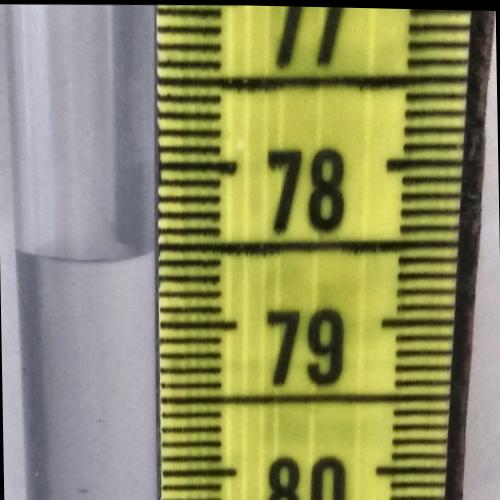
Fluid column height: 78.5 cm